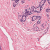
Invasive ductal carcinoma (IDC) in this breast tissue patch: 0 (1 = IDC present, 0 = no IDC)